如图，已知四边形 $ABCD$ 中，$AD \parallel CB$，$AB = AD$，$\angle A : \angle DBA = 4 : 1$，则 $\angle A =\underline{\qquad}^\circ$.

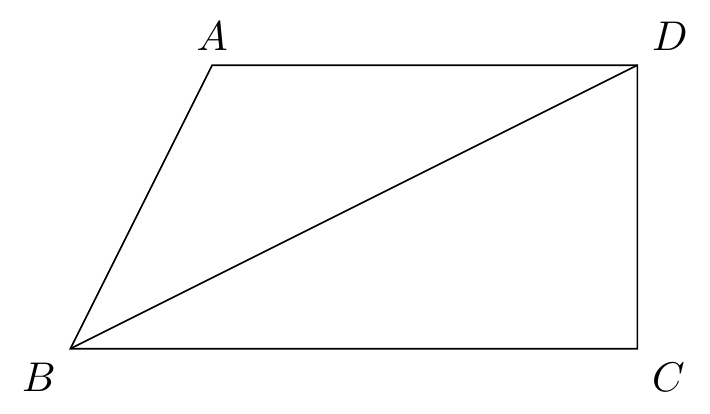
【解答】
解：$\because AB = AD$,

$\therefore \angle ABD = \angle ADB$,

$\because AD \parallel CB$,

$\therefore \angle CBD = \angle ADB$, $\angle A + \angle ABC = 180^\circ$,

$\therefore \angle CBD = \angle ADB = \angle ABD$,

$\because \angle A : \angle DBA = 4:1$,

$\therefore \angle A + 2\angle DBA = \angle A + 2 \times \frac{1}{4} \angle A = 180^\circ$,

$\therefore \angle A = 120^\circ$,

故答案为：$120^\circ$.